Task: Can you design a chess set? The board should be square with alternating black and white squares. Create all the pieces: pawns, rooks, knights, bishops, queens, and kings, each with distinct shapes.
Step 4096:
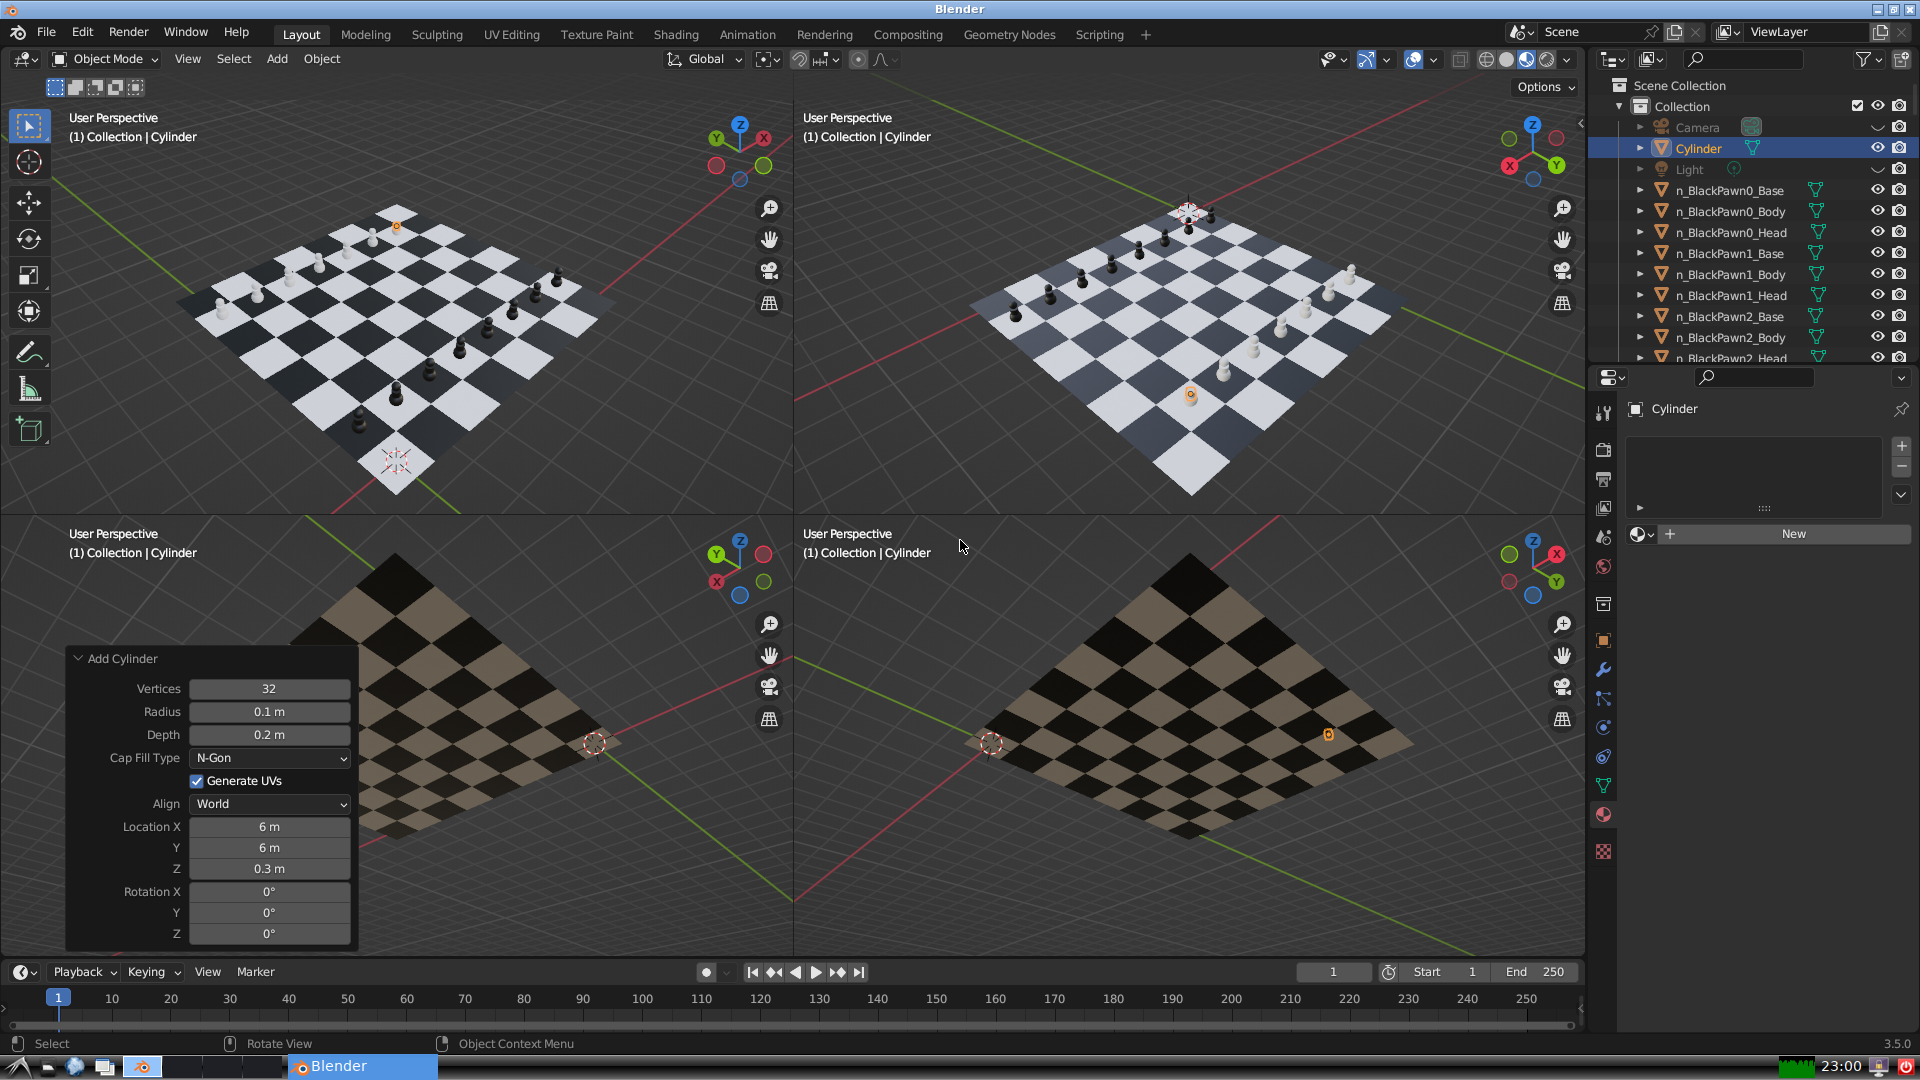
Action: {"key_press": ['Ctrl, Home']}